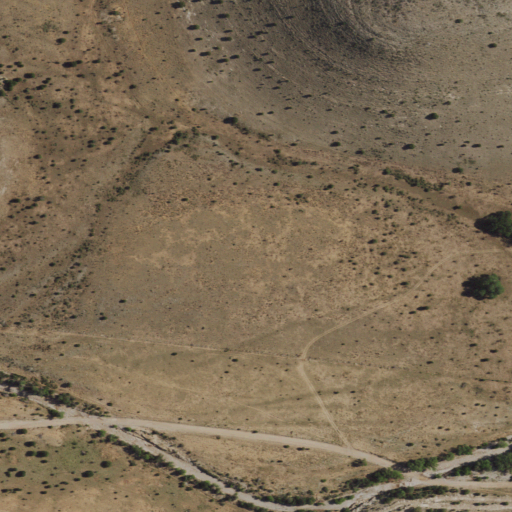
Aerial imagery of valley in New Mexico named Felix Canyon containing shrub and grassland